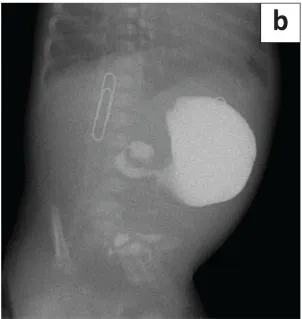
(b) A right anterior oblique projection film of the same patient demonstrates an elevated pylorus with the duodenum oriented postero-superiorly.
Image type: radiology (x_ray)